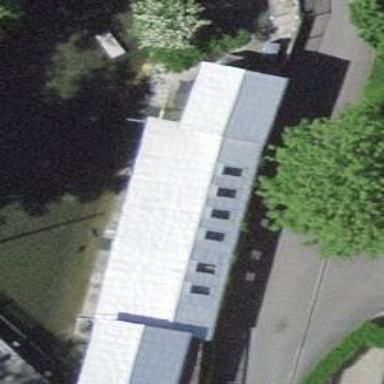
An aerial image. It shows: Animal shelter.